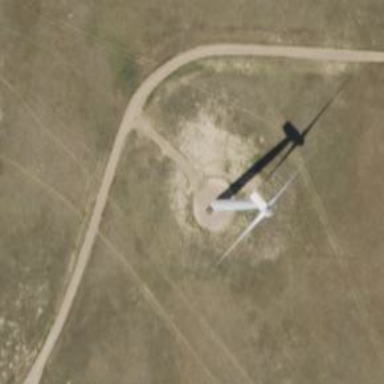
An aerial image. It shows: Wind power generator with wind turbines.